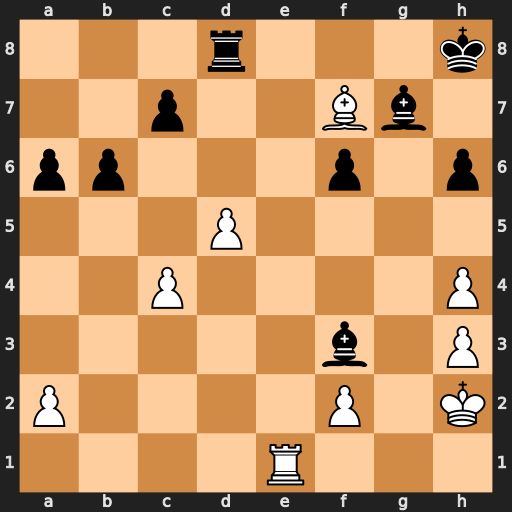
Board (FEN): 3r3k/2p2Bb1/pp3p1p/3P4/2P4P/5b1P/P4P1K/4R3
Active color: w
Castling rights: -
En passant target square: -
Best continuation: Kg3 Rf8 Bg6 Bxd5 cxd5